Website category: sports
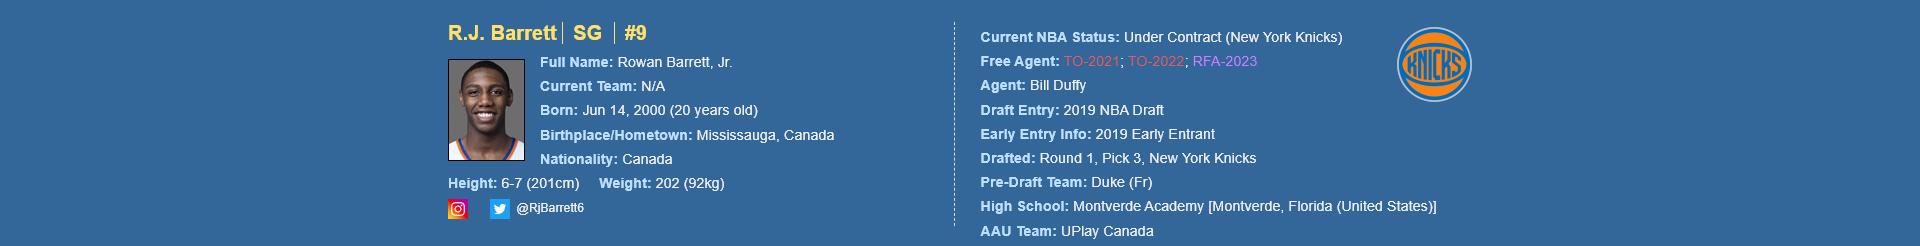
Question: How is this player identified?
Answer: R.J. Barrett

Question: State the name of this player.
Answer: R.J. Barrett

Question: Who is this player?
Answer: R.J. Barrett

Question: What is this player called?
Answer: R.J. Barrett

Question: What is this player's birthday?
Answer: Jun 14, 2000

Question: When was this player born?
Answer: Jun 14, 2000

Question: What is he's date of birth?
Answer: Jun 14, 2000

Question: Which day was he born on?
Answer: Jun 14, 2000

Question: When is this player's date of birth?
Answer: Jun 14, 2000

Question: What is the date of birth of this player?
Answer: Jun 14, 2000

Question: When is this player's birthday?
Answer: Jun 14, 2000

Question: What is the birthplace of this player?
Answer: Mississauga, Canada

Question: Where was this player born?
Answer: Mississauga, Canada

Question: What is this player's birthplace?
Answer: Mississauga, Canada

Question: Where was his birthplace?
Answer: Mississauga, Canada

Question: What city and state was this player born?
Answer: Mississauga, Canada

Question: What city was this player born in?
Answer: Mississauga, Canada

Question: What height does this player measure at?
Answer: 6-7 (201cm)

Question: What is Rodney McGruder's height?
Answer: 6-7 (201cm)

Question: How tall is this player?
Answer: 6-7 (201cm)

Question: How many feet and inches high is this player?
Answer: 6-7 (201cm)

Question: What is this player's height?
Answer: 6-7 (201cm)

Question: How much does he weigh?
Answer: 202 (92kg)

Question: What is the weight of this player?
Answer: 202 (92kg)

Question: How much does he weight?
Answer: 202 (92kg)

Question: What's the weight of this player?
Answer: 202 (92kg)

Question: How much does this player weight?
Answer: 202 (92kg)

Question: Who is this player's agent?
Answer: Bill Duffy

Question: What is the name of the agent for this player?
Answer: Bill Duffy

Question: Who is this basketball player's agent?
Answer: Bill Duffy

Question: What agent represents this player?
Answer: Bill Duffy

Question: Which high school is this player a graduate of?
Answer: Montverde Academy

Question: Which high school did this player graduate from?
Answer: Montverde Academy

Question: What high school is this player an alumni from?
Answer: Montverde Academy

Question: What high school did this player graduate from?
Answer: Montverde Academy

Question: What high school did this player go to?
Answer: Montverde Academy

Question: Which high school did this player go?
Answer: Montverde Academy